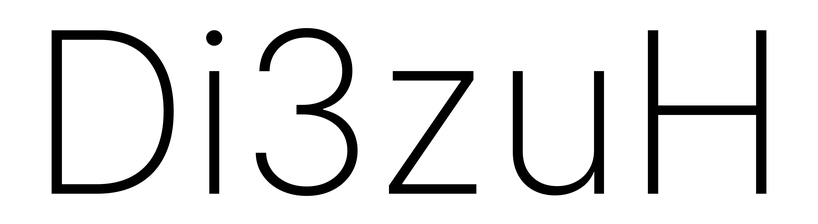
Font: Inter_ExtraLight